高一 · 代数
函数 $f(x)=\left|\log _{\frac{1}{2}} x\right|$ 的单调递增区间是 $(\quad)$
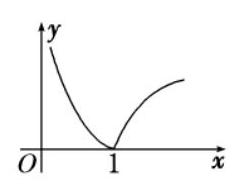
A. $\left(0, \frac{1}{2}\right]$
B. $(0,1]$
C. $(0,+\infty)$
D. $[1,+\infty)$
答案: D
解析: $f(x)$ 的图象如图所示, 由图象可知单调递增区间为 $[1,+\infty)$.